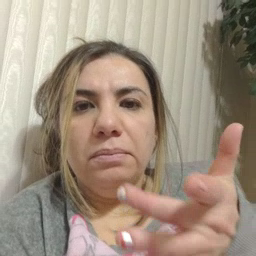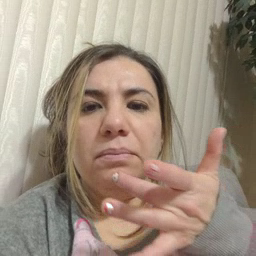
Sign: taste